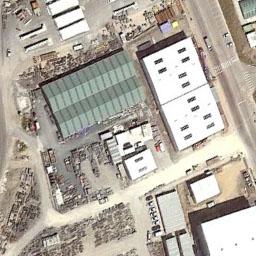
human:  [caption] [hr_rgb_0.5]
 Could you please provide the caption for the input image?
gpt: In an industrial area there are factories and roads, There are planned parking lots, And items are parked in the open air .

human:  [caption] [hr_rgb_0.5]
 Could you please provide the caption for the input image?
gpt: Part of the building in the industrial area has a white roof .

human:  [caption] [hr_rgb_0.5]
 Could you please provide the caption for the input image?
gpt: The industrial area has lots of industrial equipment and some workshops of different sizes .

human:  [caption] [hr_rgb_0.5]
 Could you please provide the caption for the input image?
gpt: Many houses of different shapes are in the industrial area .

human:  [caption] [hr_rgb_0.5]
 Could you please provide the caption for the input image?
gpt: There are some white buildings and a green building on the industrial area .